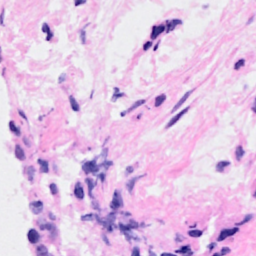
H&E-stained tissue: Breast